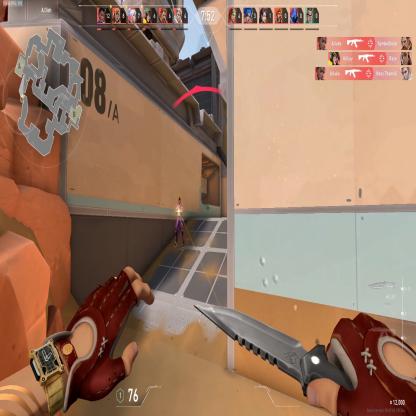
Label: enemy